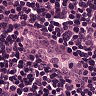
Metastatic tissue present: no